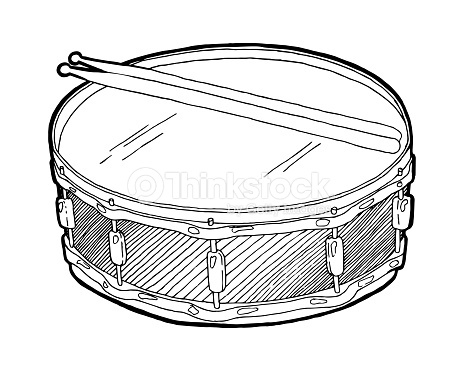
Label: drum, membranophone, tympan